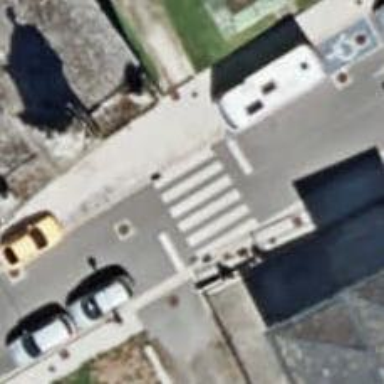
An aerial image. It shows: Zebra crossing on the road.